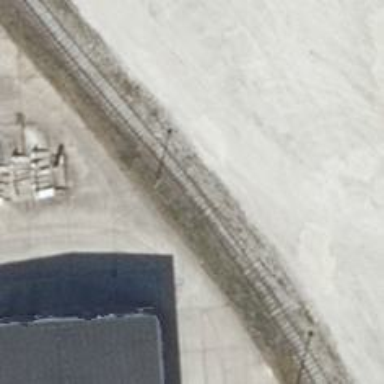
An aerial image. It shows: Railway switch.